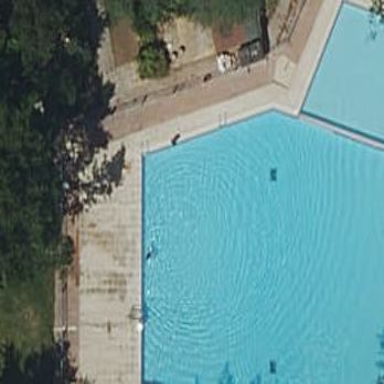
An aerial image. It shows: Swimming pool located in leisure land.